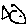
Label: fish